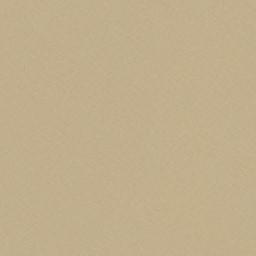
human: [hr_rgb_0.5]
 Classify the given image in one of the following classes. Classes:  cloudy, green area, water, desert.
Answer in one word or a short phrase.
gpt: desert